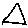
Label: triangle